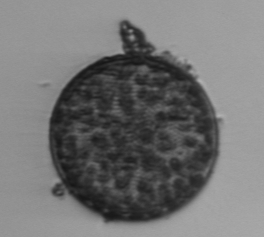
Label: Coscinodiscus